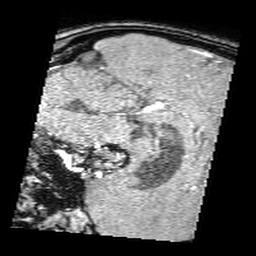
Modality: angio
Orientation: sagittal
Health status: ill
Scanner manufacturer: philips
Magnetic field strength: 3 T
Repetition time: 0.023 s
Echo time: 0.003454 s